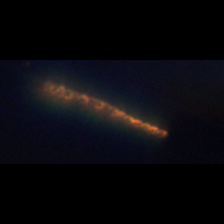
Taxon: Leptocylindrus
Group: Diatoms